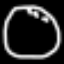
Label: clock